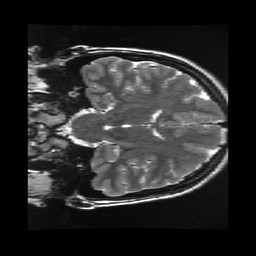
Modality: T2w
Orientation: coronal
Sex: female
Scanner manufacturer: ge
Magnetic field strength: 3 T
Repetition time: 5 s
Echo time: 0.1022 s